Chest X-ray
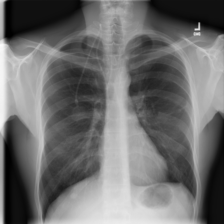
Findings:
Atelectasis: negative
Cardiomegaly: negative
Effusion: negative
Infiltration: negative
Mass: negative
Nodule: negative
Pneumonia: negative
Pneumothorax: negative
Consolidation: negative
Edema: negative
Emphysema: negative
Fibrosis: negative
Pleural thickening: negative
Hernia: negative